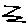
Label: zigzag